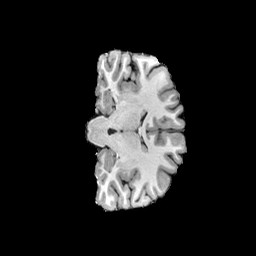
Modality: T1w
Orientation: coronal